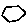
Label: hexagon